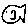
Label: fish